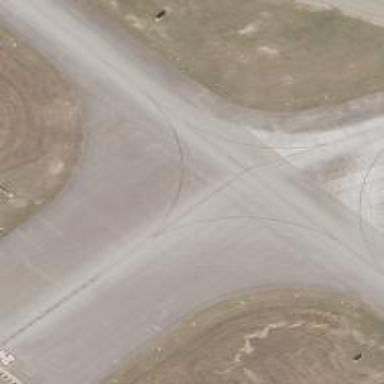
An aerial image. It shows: View of taxiway at the airport.